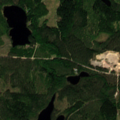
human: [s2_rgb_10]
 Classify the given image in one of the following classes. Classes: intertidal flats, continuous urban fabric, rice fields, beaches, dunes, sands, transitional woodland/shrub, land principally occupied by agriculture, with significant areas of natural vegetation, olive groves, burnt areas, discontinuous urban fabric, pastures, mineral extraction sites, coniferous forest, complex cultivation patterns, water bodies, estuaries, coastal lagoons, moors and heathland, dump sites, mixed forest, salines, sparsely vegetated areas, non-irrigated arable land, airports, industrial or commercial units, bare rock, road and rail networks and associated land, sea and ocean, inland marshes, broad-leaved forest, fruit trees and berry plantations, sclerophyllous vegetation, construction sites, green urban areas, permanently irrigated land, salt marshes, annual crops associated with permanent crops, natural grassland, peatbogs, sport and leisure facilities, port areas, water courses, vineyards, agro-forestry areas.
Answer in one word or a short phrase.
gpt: coniferous forest, mixed forest, water bodies